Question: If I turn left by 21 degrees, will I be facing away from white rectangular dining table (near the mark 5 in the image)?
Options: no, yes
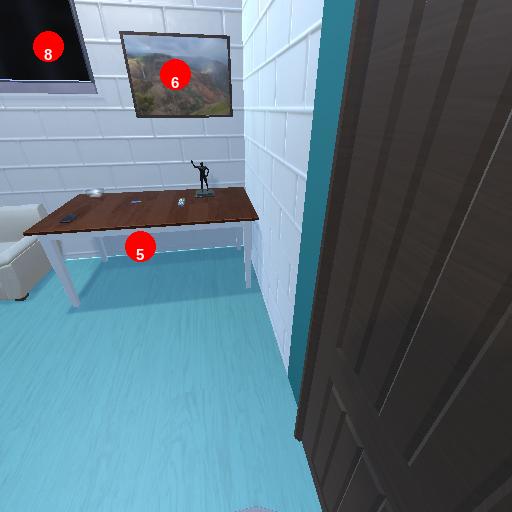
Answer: no